Field crop: maize
Growth stage: 2
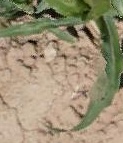
Species: maize